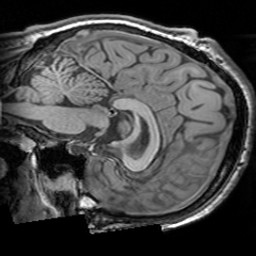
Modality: T1w
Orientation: sagittal
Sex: male
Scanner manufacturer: siemens
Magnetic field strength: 3 T
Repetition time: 1.63 s
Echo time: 0.00311 s